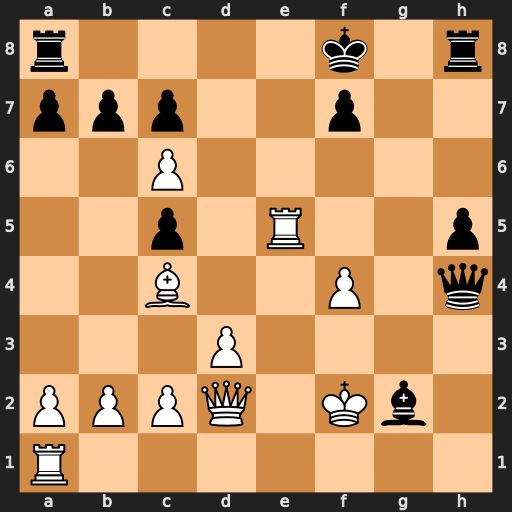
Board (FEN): r4k1r/ppp2p2/2P5/2p1R2p/2B2P1q/3P4/PPPQ1Kb1/R7
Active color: w
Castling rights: -
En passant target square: -
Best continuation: Kxg2 Rg8+ Rg5 Rxg5+ fxg5